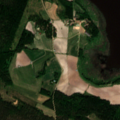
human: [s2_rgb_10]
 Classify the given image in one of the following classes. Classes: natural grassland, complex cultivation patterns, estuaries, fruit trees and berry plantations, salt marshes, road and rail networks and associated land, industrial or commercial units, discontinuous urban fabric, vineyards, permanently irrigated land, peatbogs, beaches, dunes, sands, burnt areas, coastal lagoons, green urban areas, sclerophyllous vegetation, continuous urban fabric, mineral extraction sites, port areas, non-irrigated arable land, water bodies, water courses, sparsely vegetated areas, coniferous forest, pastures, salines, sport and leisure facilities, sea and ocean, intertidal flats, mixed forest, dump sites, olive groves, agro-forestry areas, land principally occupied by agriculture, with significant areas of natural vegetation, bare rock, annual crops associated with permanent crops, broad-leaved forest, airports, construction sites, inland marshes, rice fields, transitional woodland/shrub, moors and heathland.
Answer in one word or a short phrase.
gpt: non-irrigated arable land, coniferous forest, water bodies